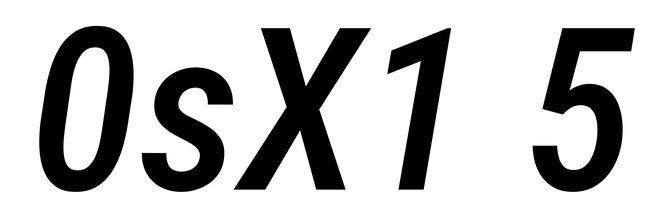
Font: Roboto-Italic_Condensed_Medium_Italic